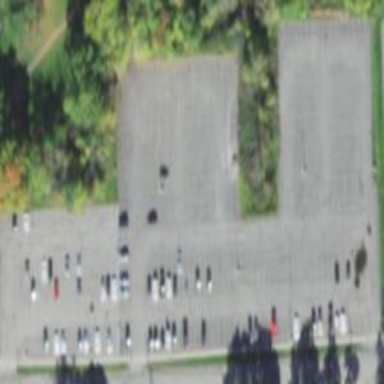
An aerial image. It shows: Parking area.